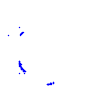
Particle: kaon